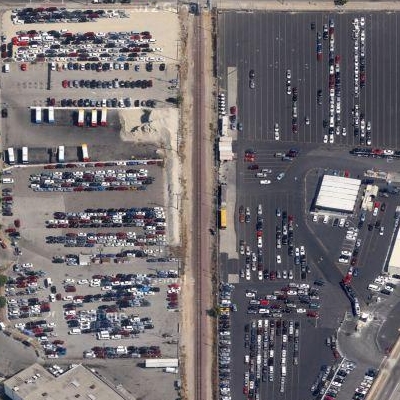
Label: gParking